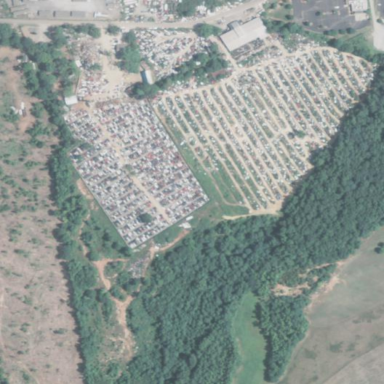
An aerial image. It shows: Scrap yard situated in industrial area.